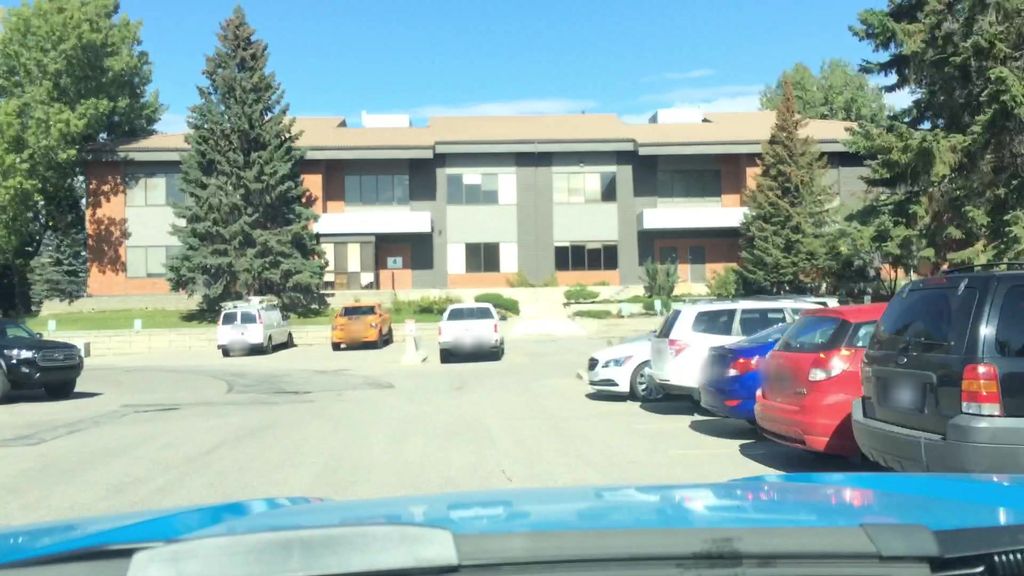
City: calgary